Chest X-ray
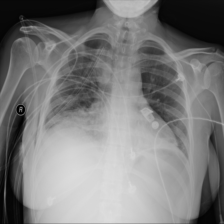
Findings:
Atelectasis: positive
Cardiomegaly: negative
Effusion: negative
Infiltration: positive
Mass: negative
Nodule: negative
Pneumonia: negative
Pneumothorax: negative
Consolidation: negative
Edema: negative
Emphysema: negative
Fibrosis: negative
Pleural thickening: negative
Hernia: negative